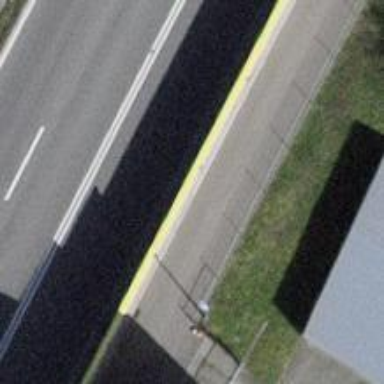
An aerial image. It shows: Noise barrier wall.